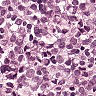
Metastatic tissue present: yes